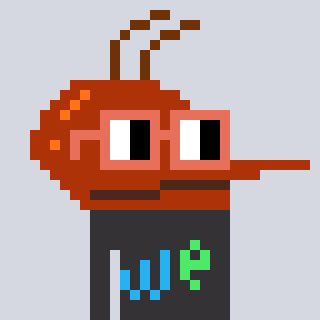
a pixel art character with square orange glasses, a mosquito-shaped head and a grayscale-colored body on a cool background